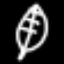
Label: leaf